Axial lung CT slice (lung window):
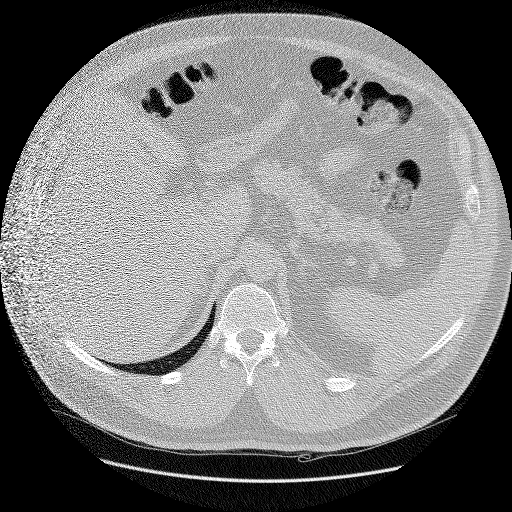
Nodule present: no